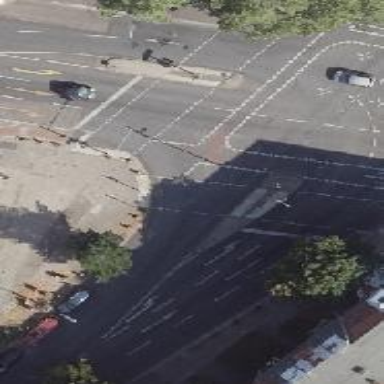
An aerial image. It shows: Sidewalk along the footway.